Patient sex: M
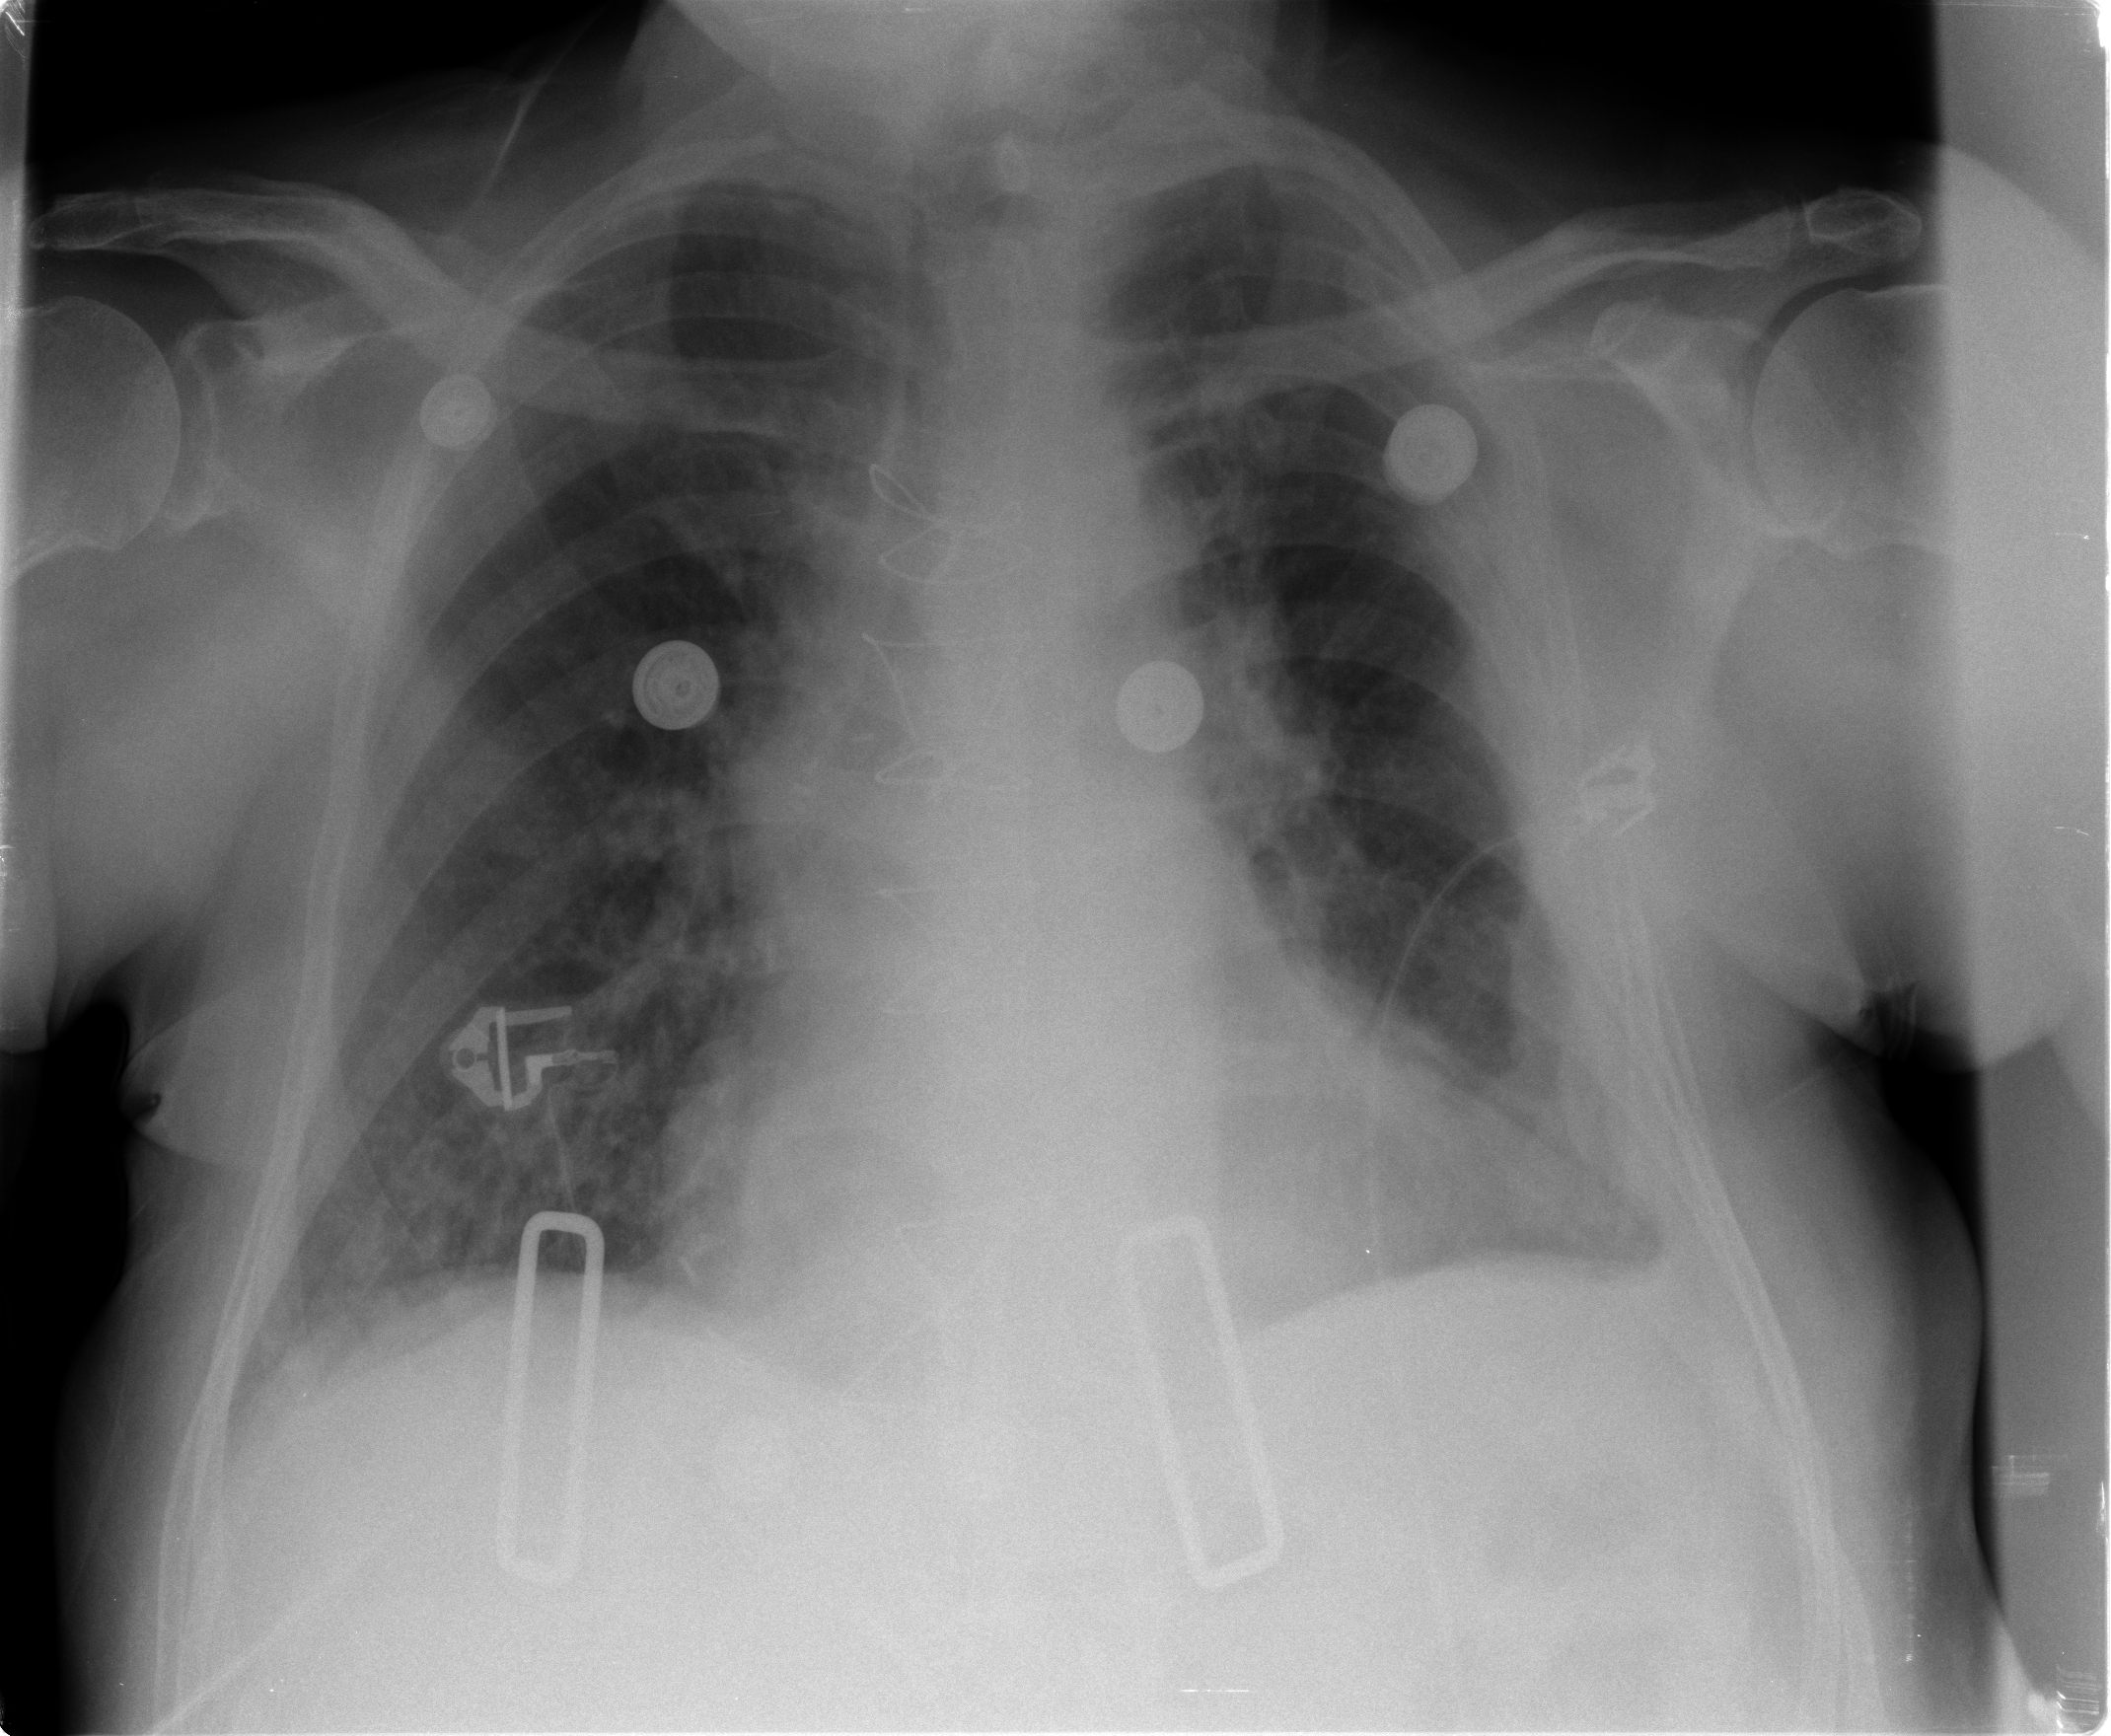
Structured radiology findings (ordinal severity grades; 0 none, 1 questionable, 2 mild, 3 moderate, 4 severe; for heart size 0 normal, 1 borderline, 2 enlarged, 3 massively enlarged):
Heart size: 1
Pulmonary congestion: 2
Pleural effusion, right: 2
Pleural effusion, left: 2
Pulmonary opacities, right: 2
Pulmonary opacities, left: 0
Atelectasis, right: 2
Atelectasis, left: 2